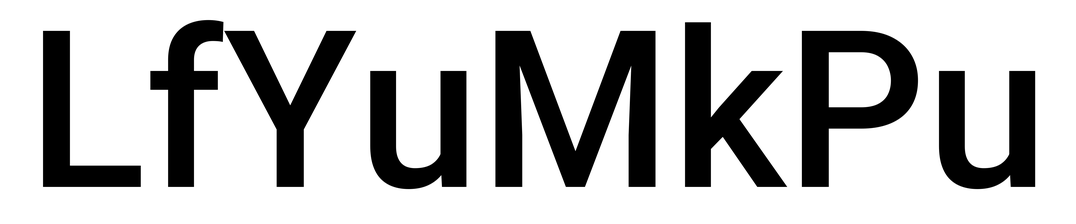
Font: Roboto_Medium